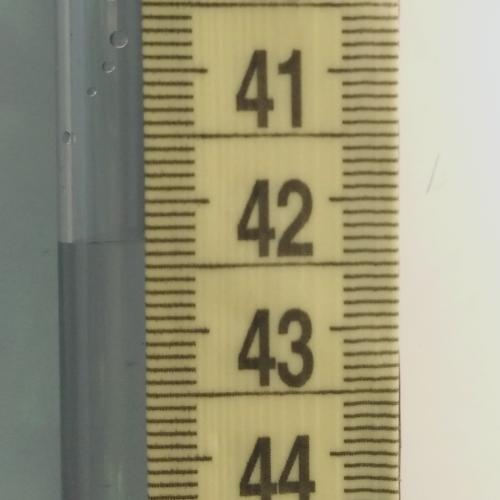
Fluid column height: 42.3 cm